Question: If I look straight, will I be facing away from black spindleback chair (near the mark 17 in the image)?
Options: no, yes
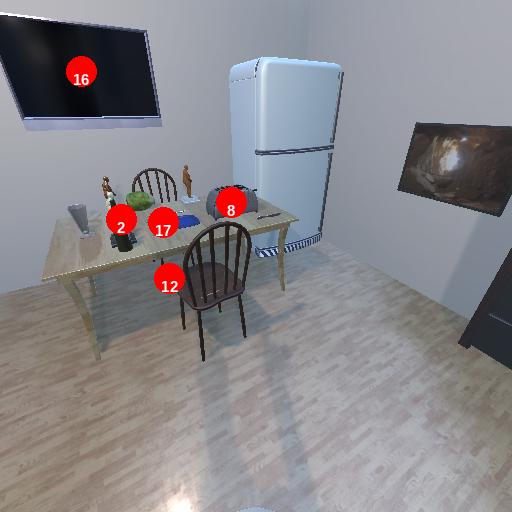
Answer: no